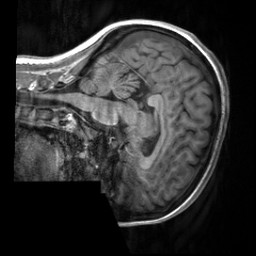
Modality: T1w
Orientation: sagittal
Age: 23
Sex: female
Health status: healthy
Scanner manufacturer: siemens
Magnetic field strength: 3 T
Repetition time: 2 s
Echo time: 0.00232 s